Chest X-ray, PA view. Patient: 33 years old, sex M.
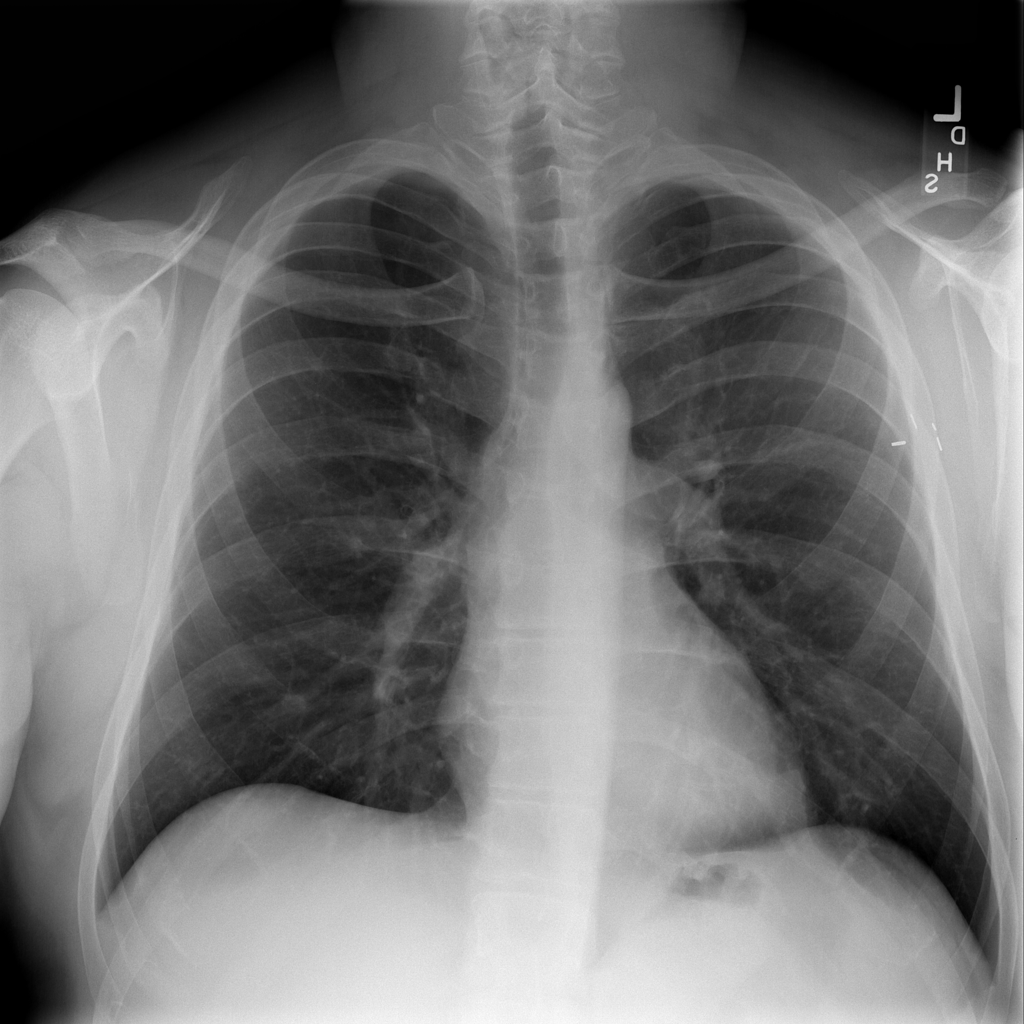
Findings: No Finding